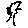
Label: tree